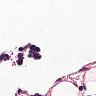
Metastatic tissue present: no